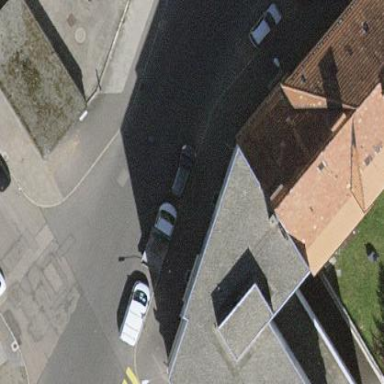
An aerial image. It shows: Apartments building with side-hipped roof shape.